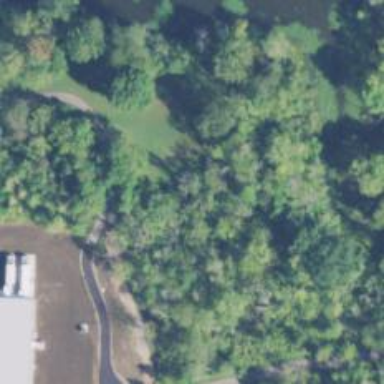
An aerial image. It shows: Footway that is bridge.